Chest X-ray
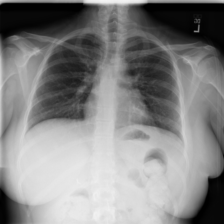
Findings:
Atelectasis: negative
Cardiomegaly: negative
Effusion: negative
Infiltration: negative
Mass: negative
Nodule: negative
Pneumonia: negative
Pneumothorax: negative
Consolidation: negative
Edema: negative
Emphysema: negative
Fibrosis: negative
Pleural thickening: negative
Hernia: negative